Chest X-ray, PA view. Patient: 68 years old, sex M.
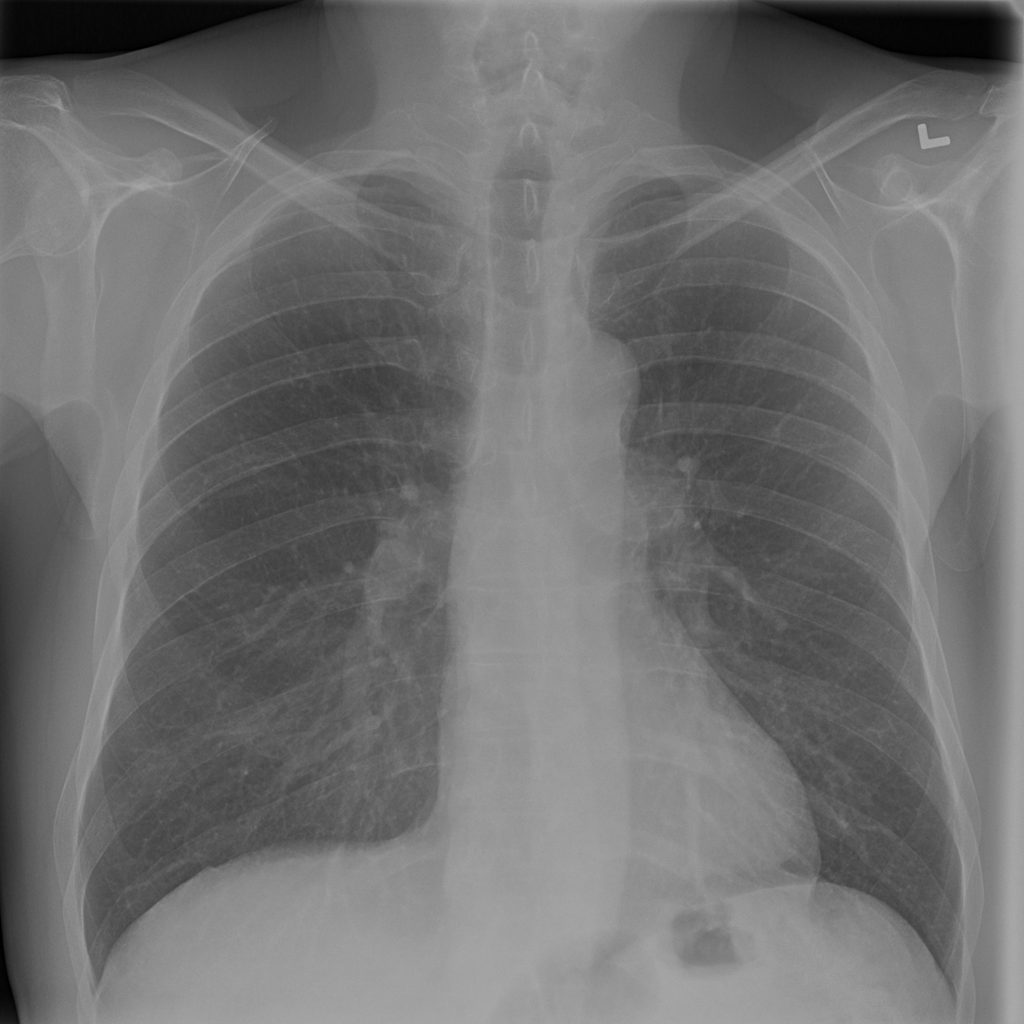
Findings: Infiltration